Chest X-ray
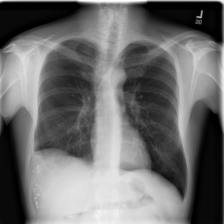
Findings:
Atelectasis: negative
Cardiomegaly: negative
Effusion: negative
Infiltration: negative
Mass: positive
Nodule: negative
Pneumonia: negative
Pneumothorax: negative
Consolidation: negative
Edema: negative
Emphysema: negative
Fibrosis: negative
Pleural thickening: negative
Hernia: negative